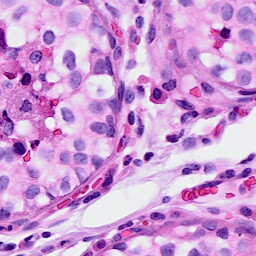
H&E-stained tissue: Breast